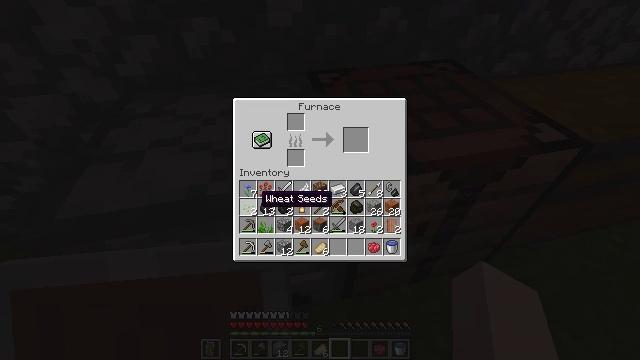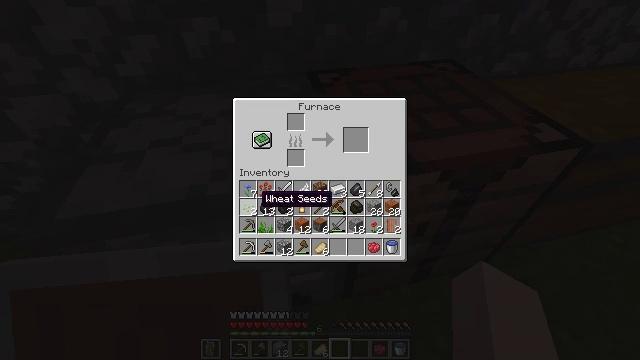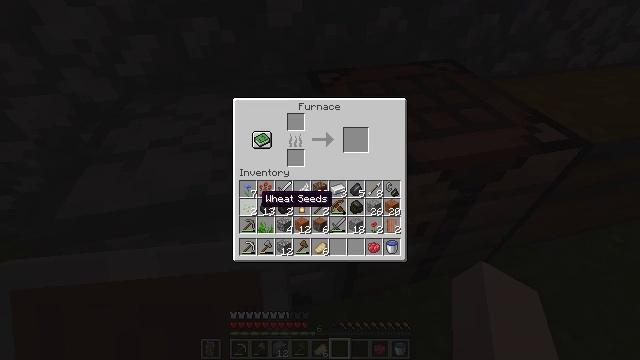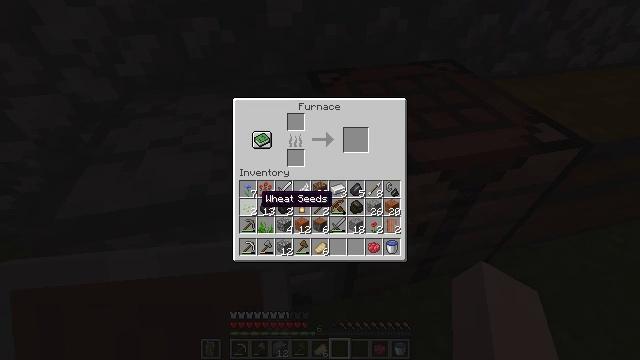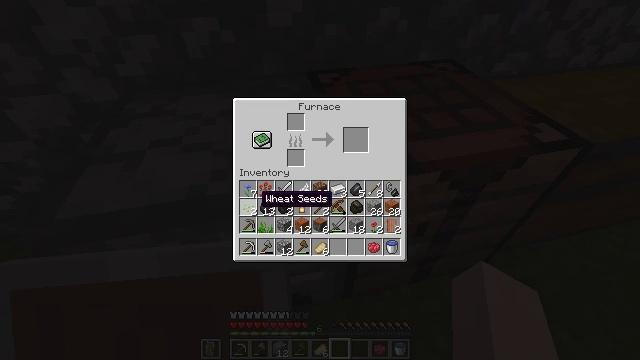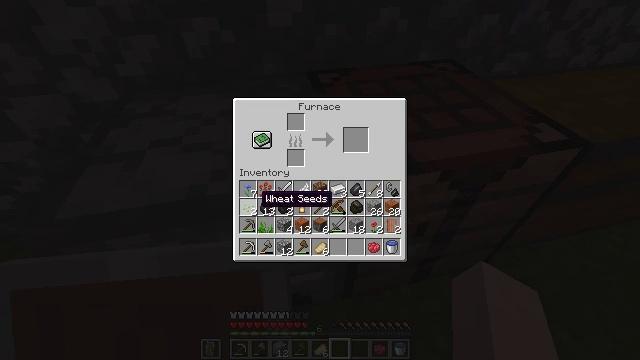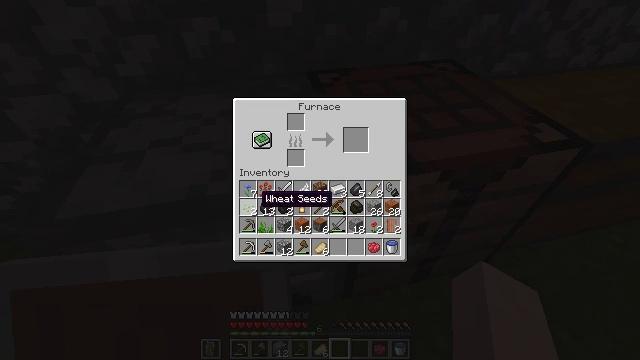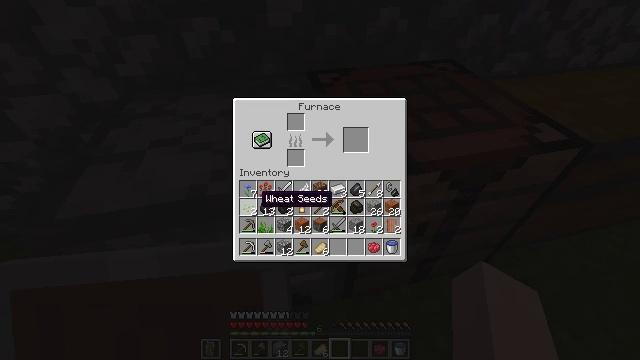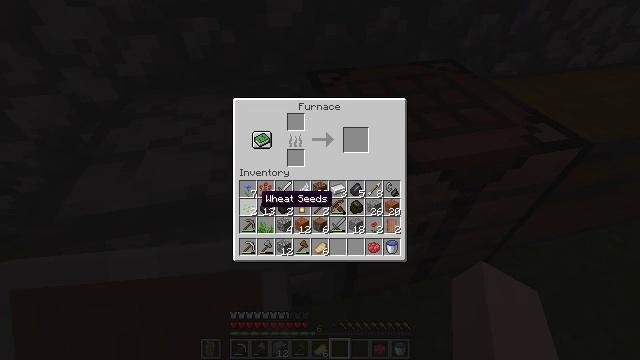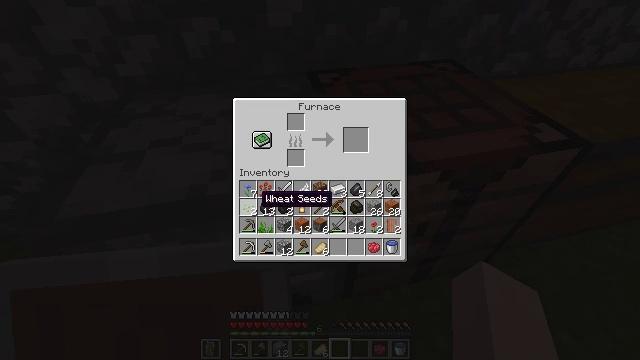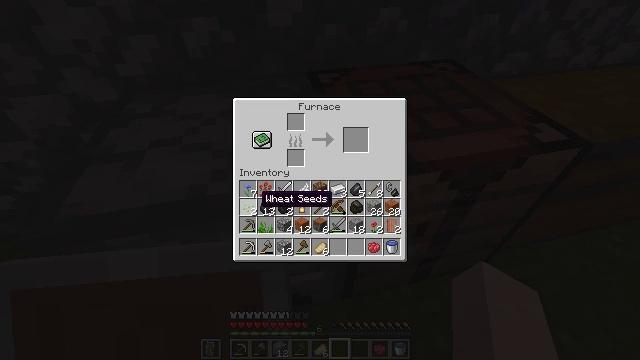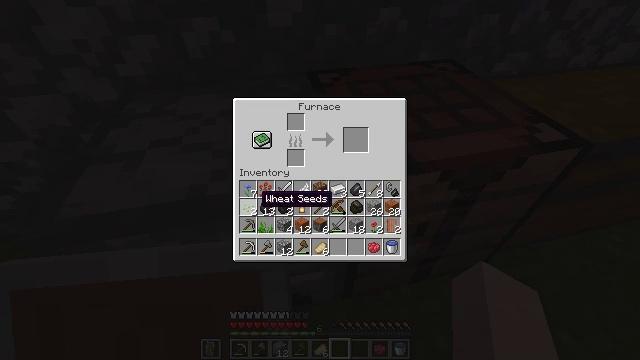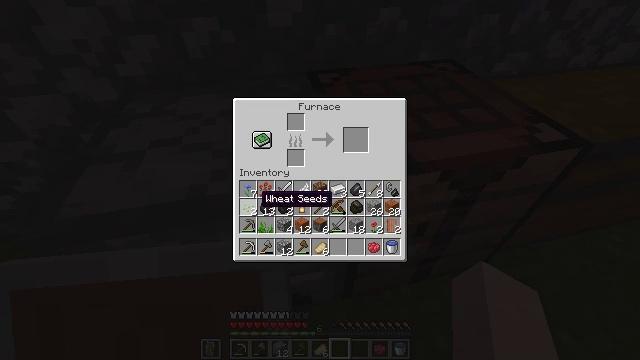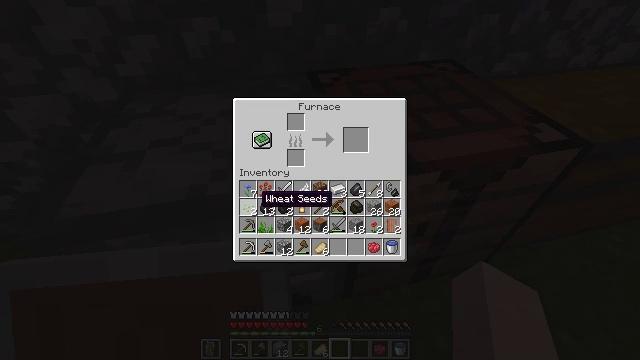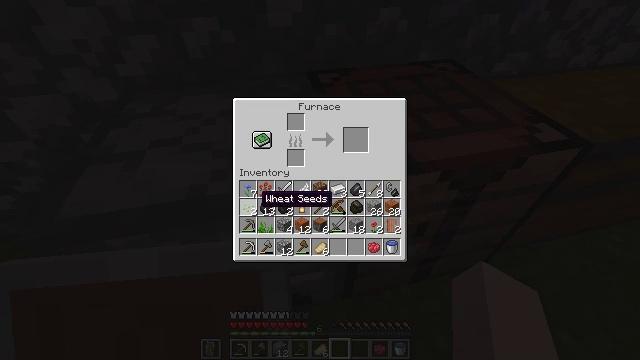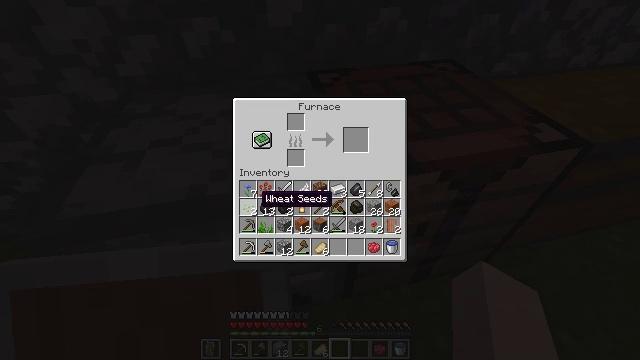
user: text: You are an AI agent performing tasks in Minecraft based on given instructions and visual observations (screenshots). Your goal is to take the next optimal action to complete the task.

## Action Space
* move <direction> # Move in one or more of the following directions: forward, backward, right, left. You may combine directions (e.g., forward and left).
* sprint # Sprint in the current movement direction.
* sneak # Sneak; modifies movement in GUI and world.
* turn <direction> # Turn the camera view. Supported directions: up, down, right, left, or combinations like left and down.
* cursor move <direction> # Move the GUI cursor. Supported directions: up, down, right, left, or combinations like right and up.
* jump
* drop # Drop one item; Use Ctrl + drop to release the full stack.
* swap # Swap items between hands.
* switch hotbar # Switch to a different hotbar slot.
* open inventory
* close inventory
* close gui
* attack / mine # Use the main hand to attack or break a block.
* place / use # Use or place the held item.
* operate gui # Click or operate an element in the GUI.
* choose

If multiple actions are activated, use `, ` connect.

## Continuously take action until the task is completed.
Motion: motion action
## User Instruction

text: Combine acacia planks in the crafting table to get an acacia pressure plate.
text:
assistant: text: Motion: no_op
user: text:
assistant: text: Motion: no_op
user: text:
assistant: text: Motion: no_op
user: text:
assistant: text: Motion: no_op
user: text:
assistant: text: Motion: no_op
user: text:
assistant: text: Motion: no_op
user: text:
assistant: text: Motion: no_op
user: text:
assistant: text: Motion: no_op
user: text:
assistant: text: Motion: no_op
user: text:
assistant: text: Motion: no_op
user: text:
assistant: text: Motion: no_op
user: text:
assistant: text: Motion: no_op
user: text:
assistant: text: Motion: no_op
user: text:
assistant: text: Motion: no_op
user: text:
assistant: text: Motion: no_op
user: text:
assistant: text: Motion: no_op
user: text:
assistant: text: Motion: no_op
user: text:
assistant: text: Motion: no_op
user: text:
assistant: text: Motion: no_op
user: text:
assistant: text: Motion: no_op
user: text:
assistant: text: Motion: no_op
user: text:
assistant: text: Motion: no_op
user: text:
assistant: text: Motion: no_op
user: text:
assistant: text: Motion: no_op
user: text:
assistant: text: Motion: no_op
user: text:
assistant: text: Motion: no_op
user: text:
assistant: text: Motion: no_op
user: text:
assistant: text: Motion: no_op
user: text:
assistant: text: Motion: no_op
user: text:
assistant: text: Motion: no_op